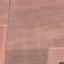
Land use / land cover: AnnualCrop